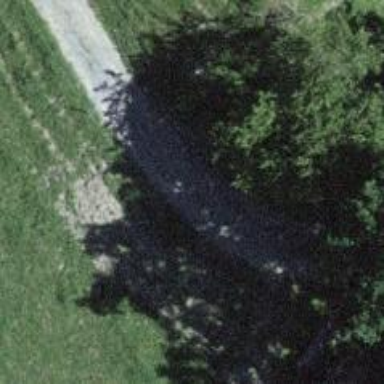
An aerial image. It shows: Track with grade 2 gravel surface.